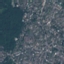
Land use / land cover class: Residential